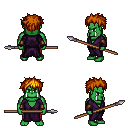
a pixel art fantasy rpg character, male body template, orc, green skin, purple robe, red pants, dark blonde bedhead hairstyle, leather bracers, spear, four views (front, back, left, right), 2x2 character sprite sheet, small pixel art, hard edges, no anti-aliasing